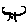
Label: tree